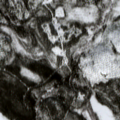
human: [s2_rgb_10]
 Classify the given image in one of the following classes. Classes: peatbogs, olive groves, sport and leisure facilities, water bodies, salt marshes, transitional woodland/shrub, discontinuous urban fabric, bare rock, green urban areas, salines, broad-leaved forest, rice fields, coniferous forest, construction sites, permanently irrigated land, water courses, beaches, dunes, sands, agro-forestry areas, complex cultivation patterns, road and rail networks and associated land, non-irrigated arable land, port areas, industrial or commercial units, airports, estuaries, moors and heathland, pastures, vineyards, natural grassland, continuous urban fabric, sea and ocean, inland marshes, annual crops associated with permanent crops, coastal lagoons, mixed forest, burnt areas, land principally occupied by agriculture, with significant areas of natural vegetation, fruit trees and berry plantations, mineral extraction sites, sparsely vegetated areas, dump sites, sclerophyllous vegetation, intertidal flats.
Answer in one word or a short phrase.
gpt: coniferous forest, transitional woodland/shrub, peatbogs